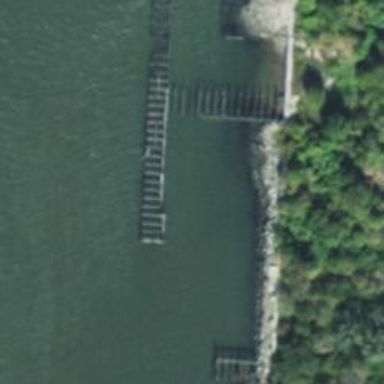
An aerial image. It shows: Ruined pier structure.